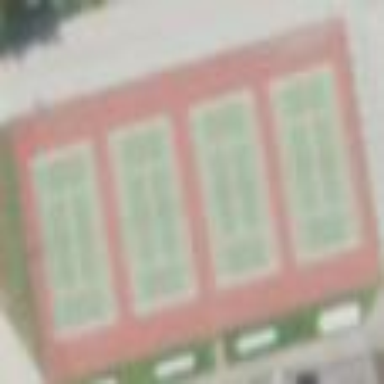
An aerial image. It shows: Tennis court.